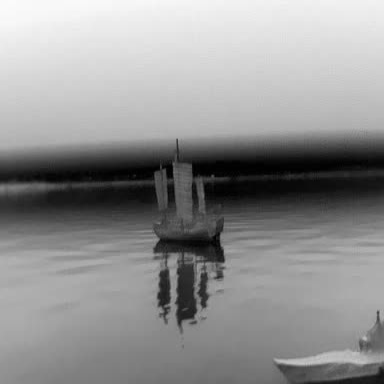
There are two objects shown in the infrared image, including a sailboat, and a warship.